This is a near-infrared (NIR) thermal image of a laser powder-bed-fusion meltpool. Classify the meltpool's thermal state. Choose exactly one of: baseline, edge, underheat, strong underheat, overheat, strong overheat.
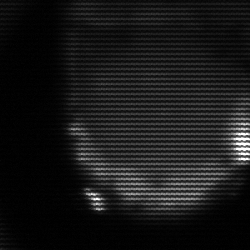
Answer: edge